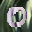
Label: 0